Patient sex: F
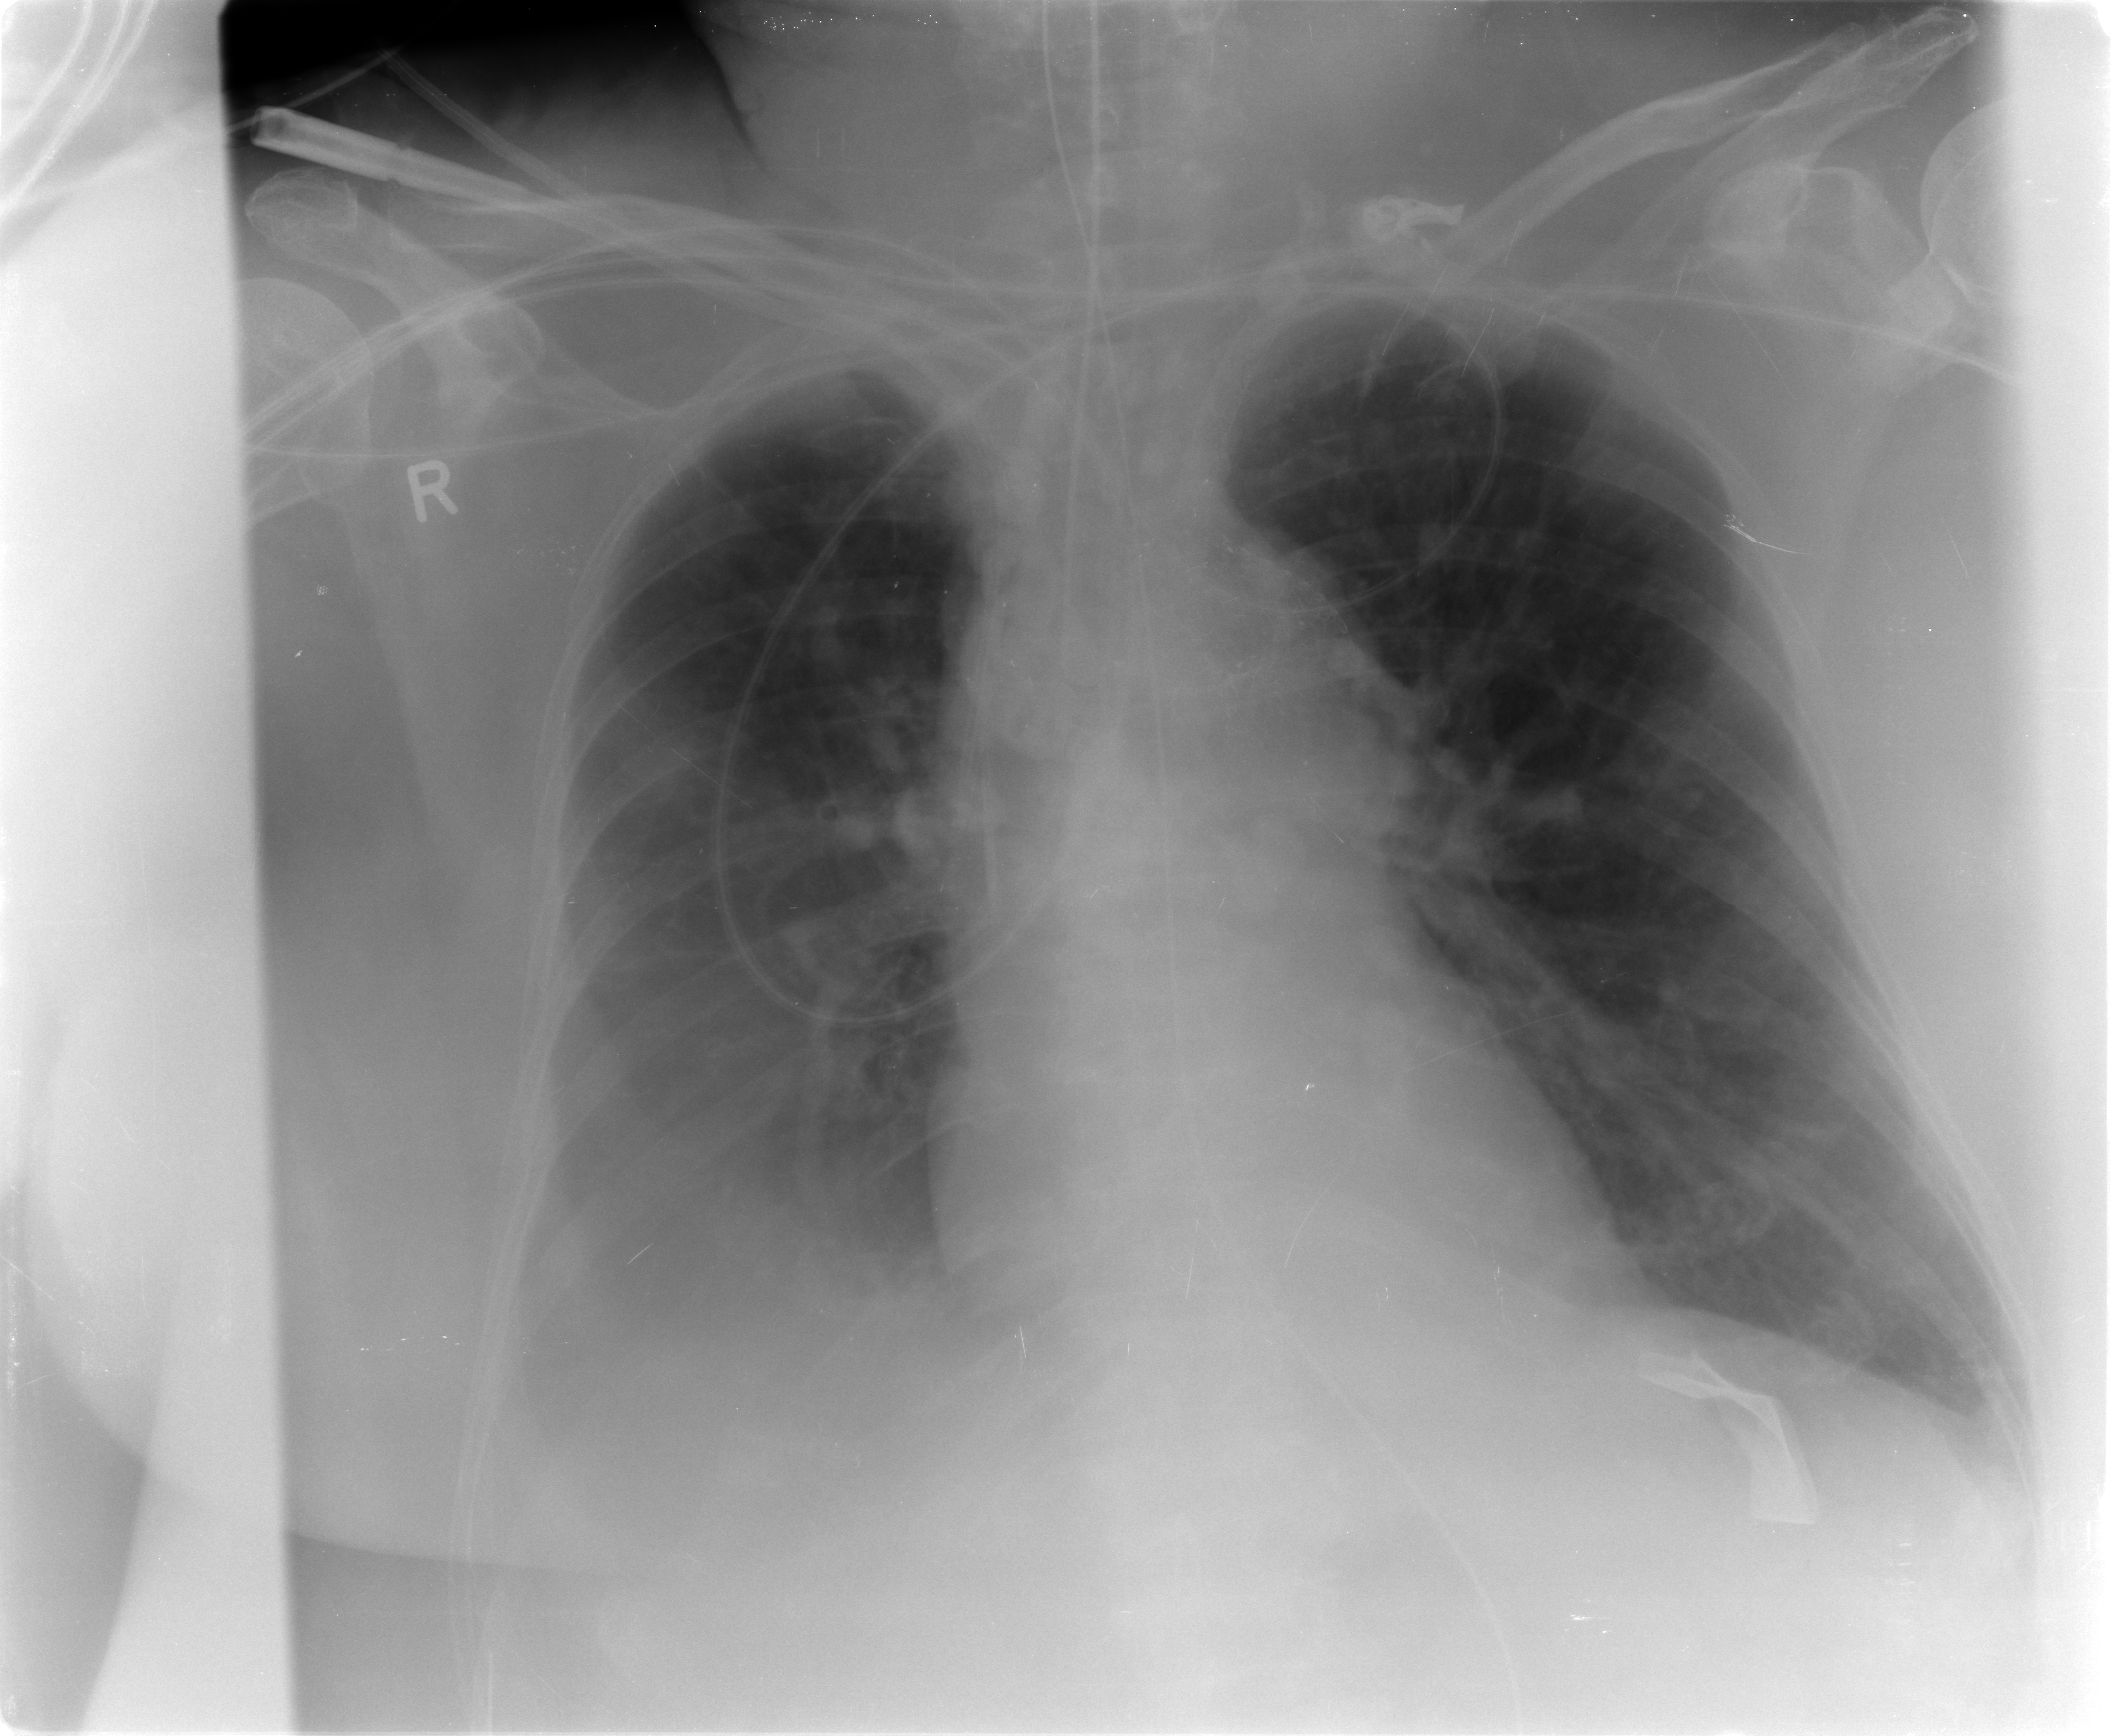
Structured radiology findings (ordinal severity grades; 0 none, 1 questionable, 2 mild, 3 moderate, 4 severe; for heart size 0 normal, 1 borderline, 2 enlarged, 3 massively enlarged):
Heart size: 0
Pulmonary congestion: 1
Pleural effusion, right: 3
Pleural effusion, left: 1
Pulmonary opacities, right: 0
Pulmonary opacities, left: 0
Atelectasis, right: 2
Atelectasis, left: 1